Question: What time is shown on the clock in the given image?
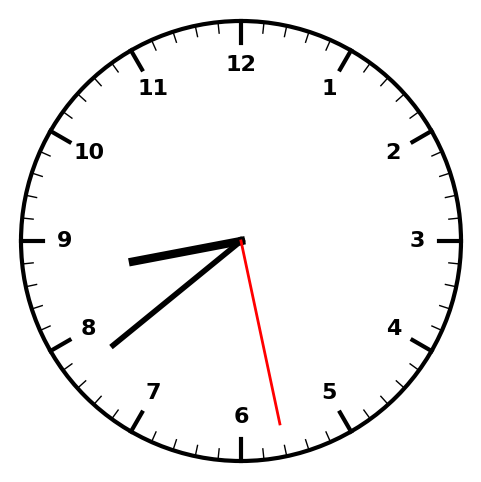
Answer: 08:38:28